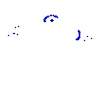
Particle: proton